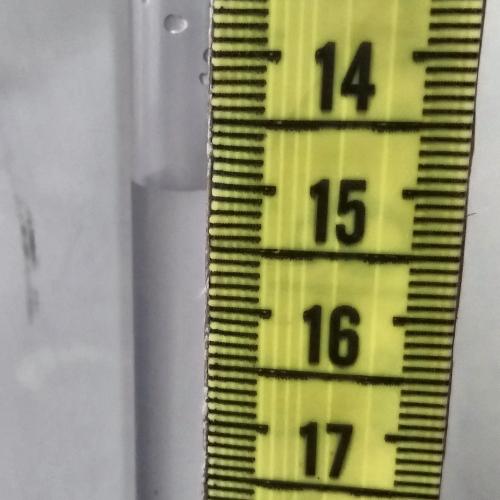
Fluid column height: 15.0 cm